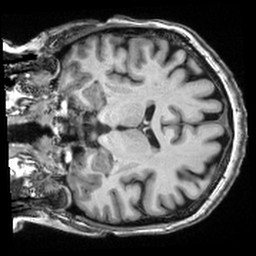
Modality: T1w
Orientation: coronal
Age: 62
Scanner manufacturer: siemens
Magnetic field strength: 3 T
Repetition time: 2.5 s
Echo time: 0.00343 s